Question: Find the minimum number of moves required to get from the Tower of Hanoi state described in the figure to the completed state
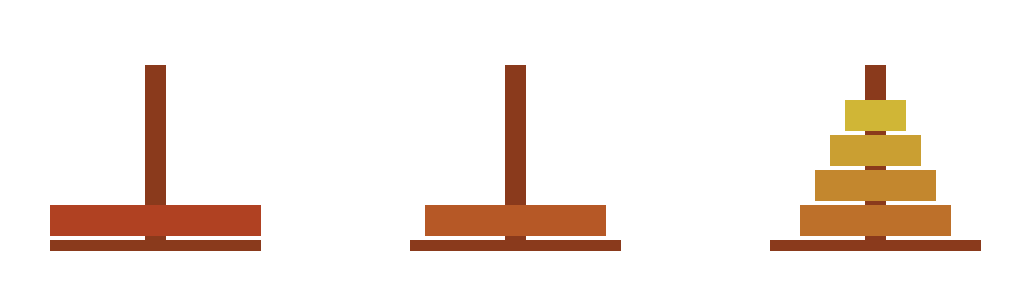
Answer: 47